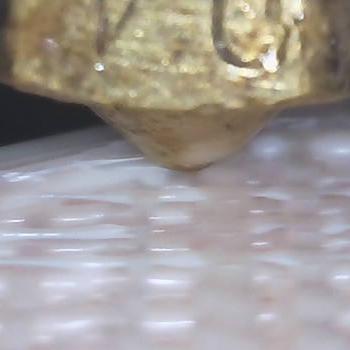
Flow rate: 33%